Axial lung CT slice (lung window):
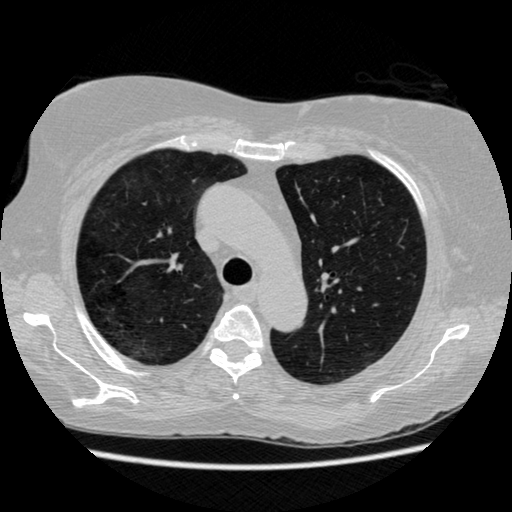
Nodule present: no